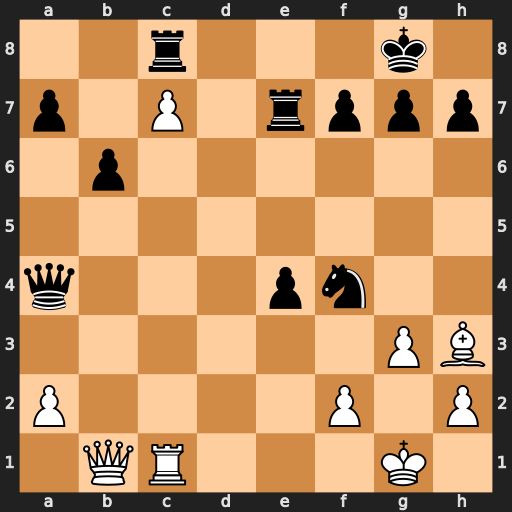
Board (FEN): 2r3k1/p1P1rppp/1p6/8/q3pn2/6PB/P4P1P/1QR3K1
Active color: w
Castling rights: -
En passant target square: -
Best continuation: Bxc8 Ne2+ Kg2 Nxc1 Qxc1